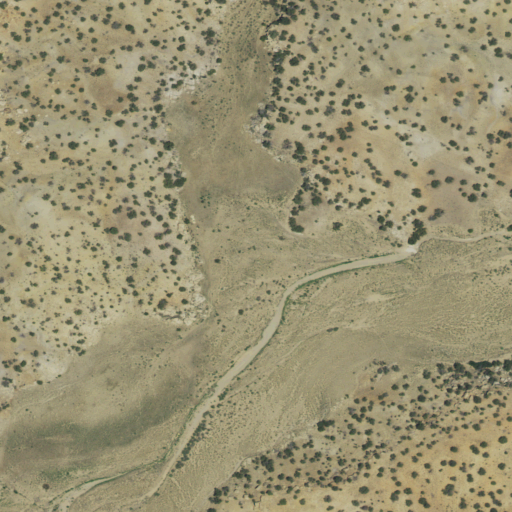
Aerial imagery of valley in New Mexico named Duran Canyon containing shrub, grassland, and evergreen forest